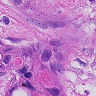
Metastatic tissue present: yes